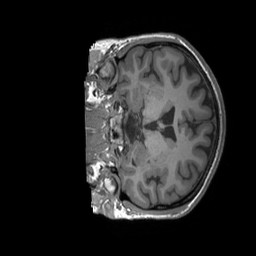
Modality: T1w
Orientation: coronal
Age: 38
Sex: female